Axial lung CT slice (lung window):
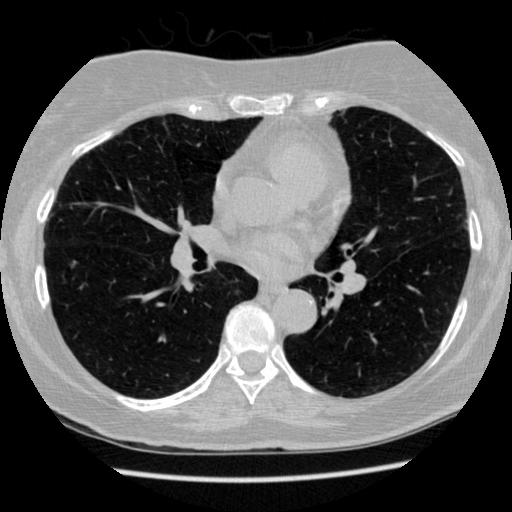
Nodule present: yes
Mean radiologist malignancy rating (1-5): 3